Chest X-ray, PA view. Patient: 30 years old, sex F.
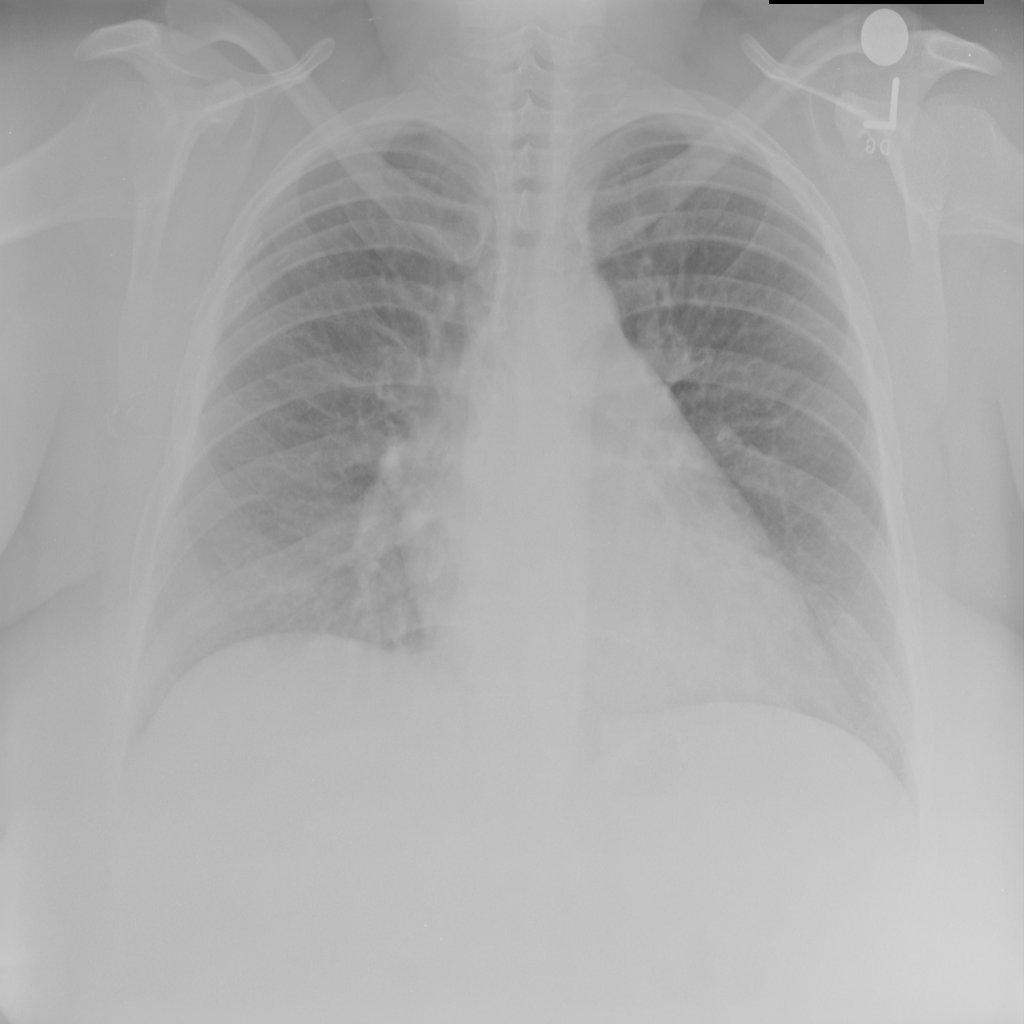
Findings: No Finding